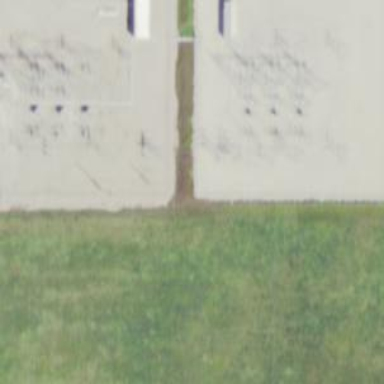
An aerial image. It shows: Switch for power supply.